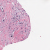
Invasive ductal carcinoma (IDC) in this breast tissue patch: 0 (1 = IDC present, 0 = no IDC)